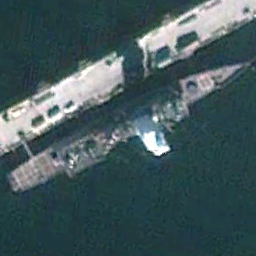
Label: cruiser